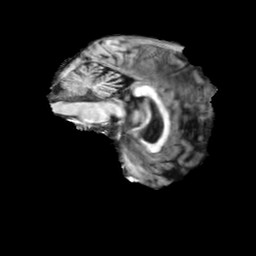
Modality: T1w
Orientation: sagittal
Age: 50
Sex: female
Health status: ill